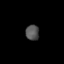
Tissue: skin
Cell type: Epithelial cells
Senescence score: 0.2656
Nuclear area (px): 206
Mean DAPI intensity: 82.413